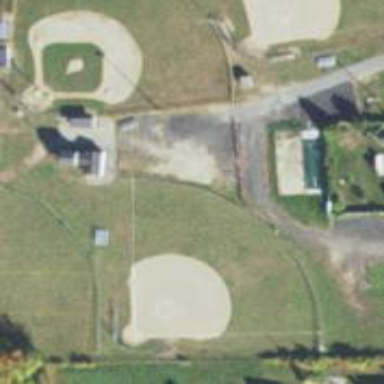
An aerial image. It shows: Softball pitch for baseball enthusiasts.